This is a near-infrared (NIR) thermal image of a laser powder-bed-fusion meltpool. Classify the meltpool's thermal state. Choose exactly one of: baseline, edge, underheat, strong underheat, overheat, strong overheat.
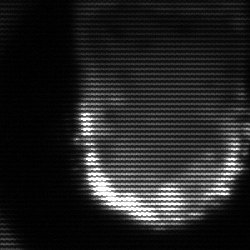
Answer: baseline